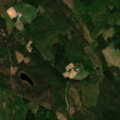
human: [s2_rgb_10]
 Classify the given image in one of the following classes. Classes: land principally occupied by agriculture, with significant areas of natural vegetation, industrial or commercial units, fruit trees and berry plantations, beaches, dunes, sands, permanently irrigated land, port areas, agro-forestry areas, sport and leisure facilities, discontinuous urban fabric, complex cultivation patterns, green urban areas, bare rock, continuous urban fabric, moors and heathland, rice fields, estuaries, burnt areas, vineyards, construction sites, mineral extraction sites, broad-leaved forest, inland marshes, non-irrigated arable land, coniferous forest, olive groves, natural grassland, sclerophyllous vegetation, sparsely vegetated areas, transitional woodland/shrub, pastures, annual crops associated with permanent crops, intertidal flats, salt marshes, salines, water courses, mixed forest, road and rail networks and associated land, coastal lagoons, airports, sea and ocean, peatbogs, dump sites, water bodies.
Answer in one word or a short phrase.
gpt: broad-leaved forest, coniferous forest, mixed forest, transitional woodland/shrub